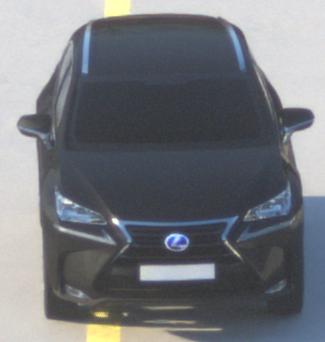
Make: Lexus
Model: NX 300h
Detailed model: NX (AZ1)
Model produced from: 2017/11
Model produced until: 2018/08
Doors: 5
Color: black
Road condition: dry road
Daytime: sunrise or sunset
Contrast: medium contrast